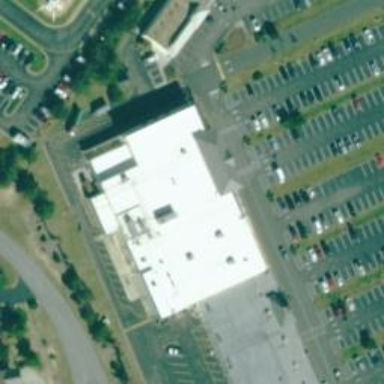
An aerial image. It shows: Supermarket.